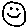
Label: smiley face